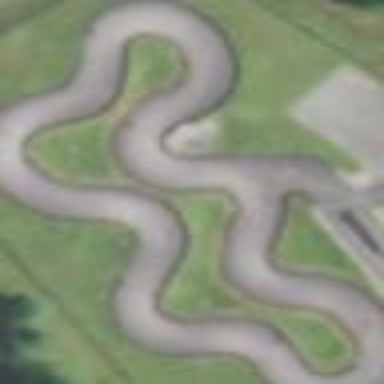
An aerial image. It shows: Karting track located in leisure land area.